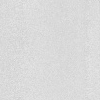
Atmospheric dust classification: dusty